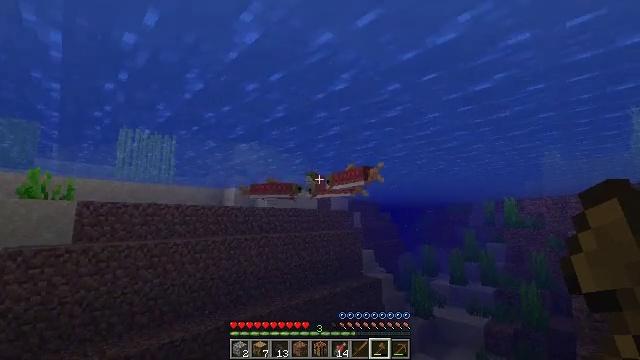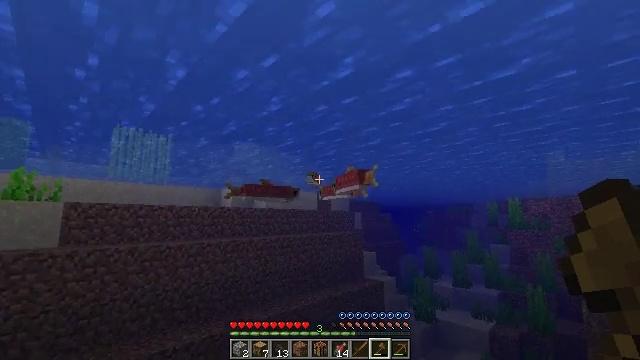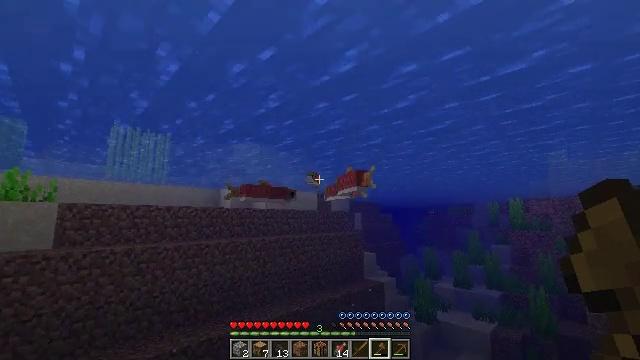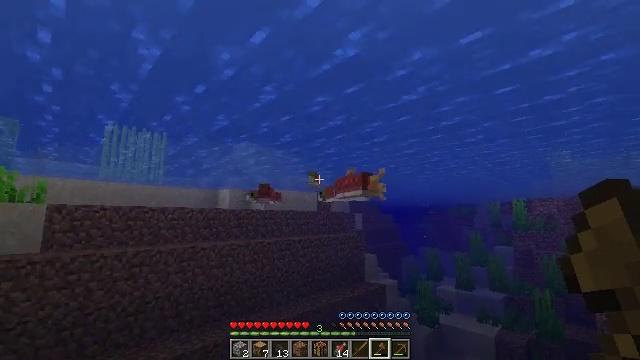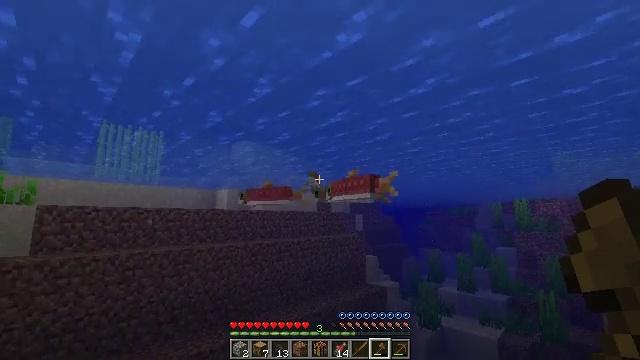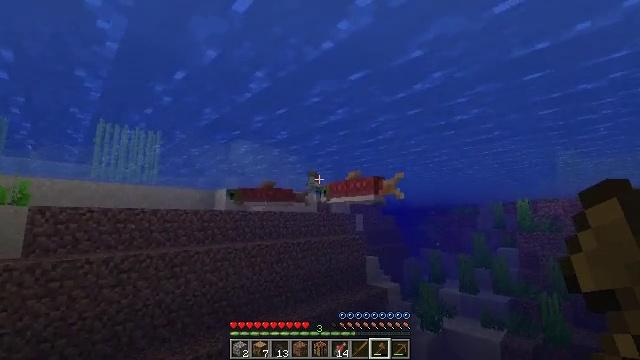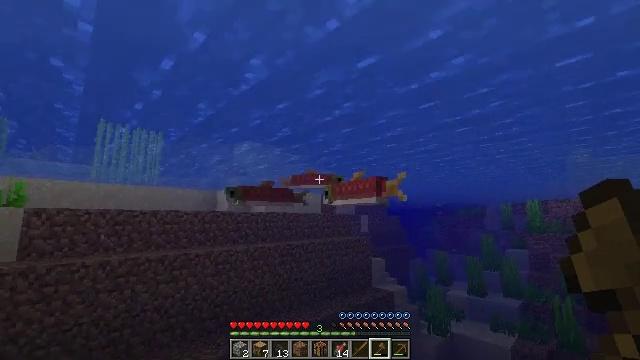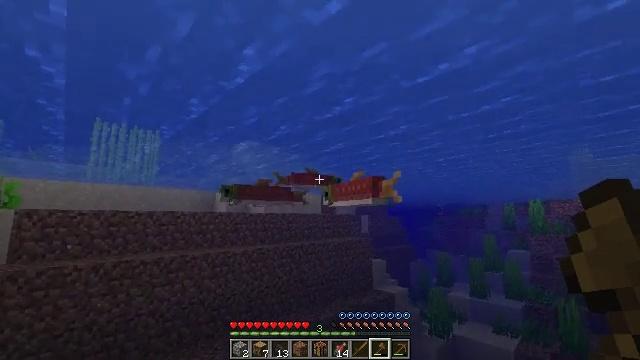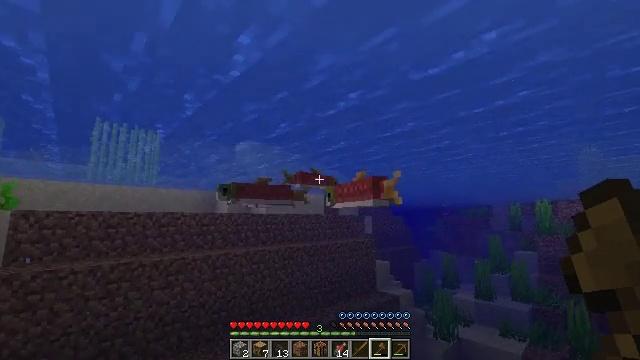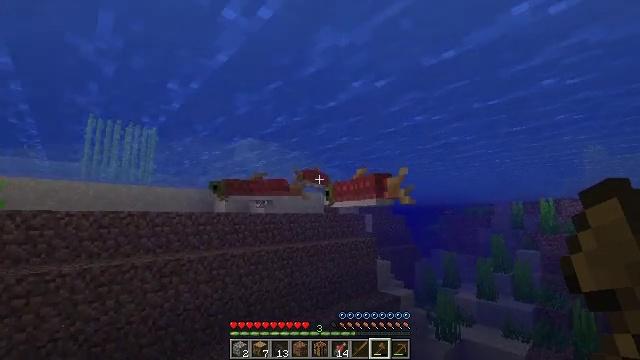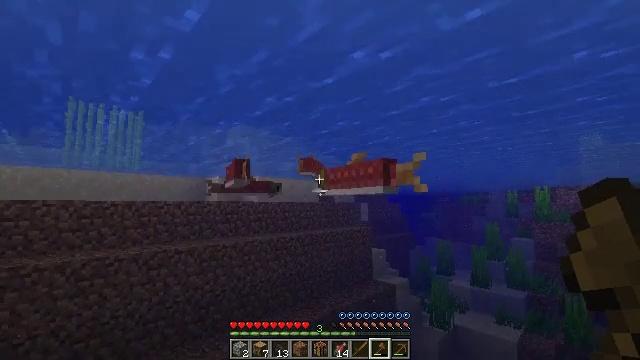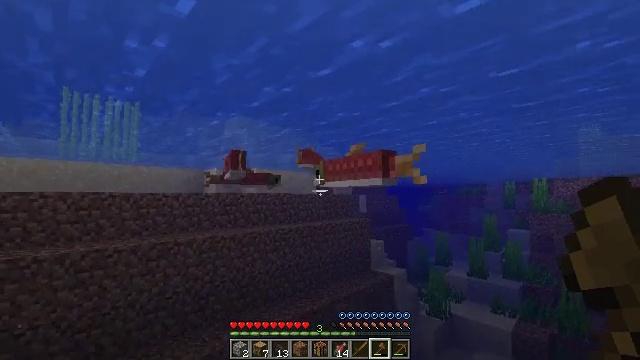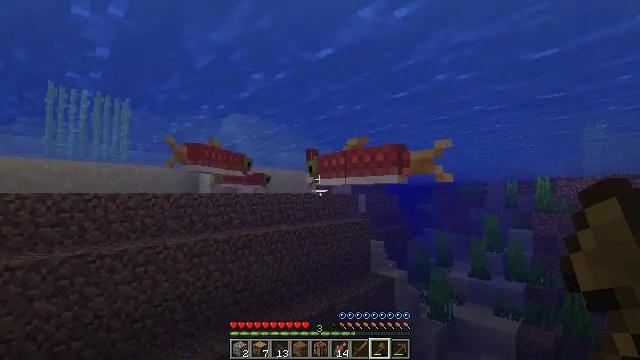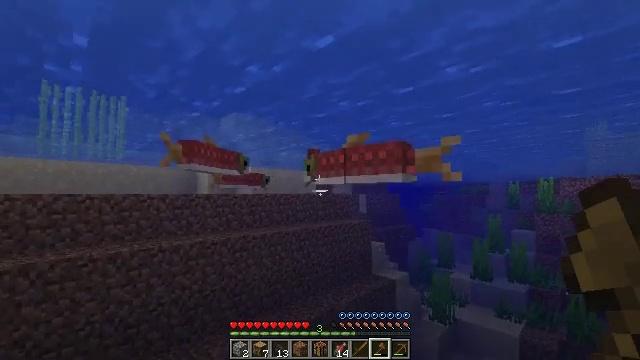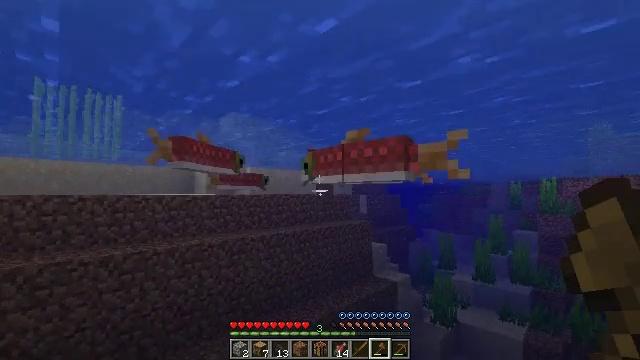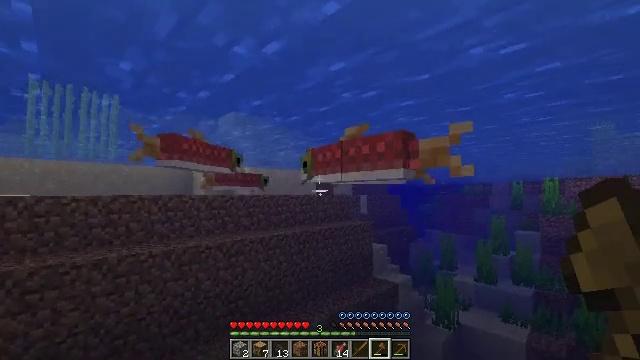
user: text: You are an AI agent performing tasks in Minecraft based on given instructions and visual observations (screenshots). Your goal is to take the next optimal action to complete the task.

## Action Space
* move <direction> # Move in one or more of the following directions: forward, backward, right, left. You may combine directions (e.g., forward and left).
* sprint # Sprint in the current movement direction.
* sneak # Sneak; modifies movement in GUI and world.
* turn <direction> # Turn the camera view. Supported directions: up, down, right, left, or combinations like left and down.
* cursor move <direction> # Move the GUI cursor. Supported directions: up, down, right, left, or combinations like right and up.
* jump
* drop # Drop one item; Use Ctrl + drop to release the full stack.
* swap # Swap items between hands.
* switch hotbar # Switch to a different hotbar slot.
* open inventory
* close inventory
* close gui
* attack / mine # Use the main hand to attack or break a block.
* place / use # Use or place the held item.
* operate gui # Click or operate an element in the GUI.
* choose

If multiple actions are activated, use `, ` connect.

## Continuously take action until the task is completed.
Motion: motion action
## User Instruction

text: Hunt fish.
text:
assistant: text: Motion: move forward
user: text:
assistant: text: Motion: move forward
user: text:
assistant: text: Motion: move forward
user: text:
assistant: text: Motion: move forward
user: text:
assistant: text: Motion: move forward
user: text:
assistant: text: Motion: move forward
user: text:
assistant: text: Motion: move forward
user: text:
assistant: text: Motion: move forward
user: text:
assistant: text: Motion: move forward
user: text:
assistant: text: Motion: move forward, turn right and down
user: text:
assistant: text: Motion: move forward, turn down
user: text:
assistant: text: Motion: move forward
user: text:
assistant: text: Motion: move forward
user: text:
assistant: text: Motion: move forward
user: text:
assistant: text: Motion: move forward
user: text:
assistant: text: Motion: move forward, turn right
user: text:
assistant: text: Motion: move forward, turn right and up
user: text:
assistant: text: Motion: move forward, turn right and up, attack / mine
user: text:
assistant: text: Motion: move forward, turn up, attack / mine
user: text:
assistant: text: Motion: move forward, turn up, attack / mine
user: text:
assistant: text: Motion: move forward, turn up, attack / mine
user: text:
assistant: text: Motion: no_op
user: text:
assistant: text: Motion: no_op
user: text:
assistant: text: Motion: turn left
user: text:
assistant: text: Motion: turn left and down
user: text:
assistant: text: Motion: turn left and down
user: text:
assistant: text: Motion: move forward, turn left and down
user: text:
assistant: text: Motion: move forward, turn left and down
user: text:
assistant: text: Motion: move forward, turn left
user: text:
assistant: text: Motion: move forward, turn left and down